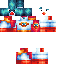
A male human skin with medium skin, wearing brown long hair dressed in a blue hoodie and red pants, featuring a closed mouth.